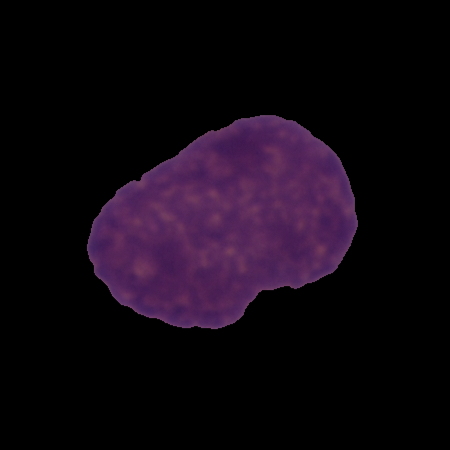
Label: healthy